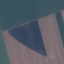
Land use / land cover class: AnnualCrop